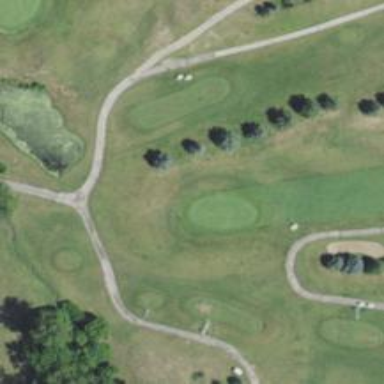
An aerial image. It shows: Golf hole.